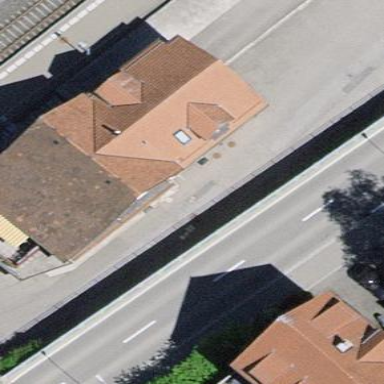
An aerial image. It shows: Train station building.